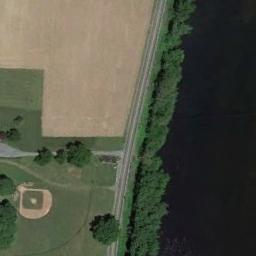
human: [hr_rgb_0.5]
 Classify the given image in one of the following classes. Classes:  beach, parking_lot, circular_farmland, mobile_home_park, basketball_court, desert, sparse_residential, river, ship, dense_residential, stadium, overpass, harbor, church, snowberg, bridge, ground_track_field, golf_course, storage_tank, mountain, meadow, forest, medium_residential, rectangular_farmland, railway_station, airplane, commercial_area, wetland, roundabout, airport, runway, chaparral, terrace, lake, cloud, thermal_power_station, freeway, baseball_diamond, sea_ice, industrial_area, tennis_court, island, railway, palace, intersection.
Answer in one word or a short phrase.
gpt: baseball_diamond